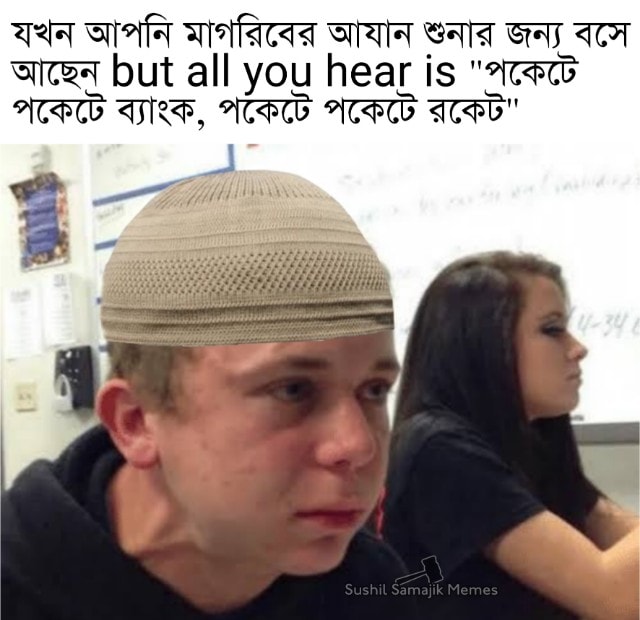
Caption: যখন  আপনি মাগরিবের আযান শুনার জন্য বসে আছেন but all you hear is    " পকেটে পকেটে ব্যাংক  , পকেটে পকেটে রকেট "
Label: non-hate